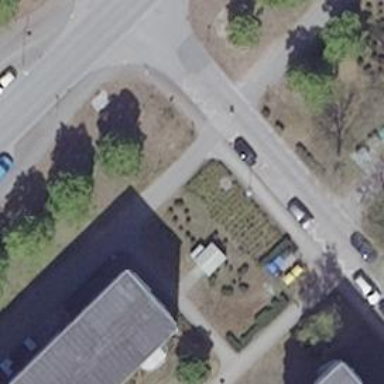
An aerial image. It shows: Sidewalk.